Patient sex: F
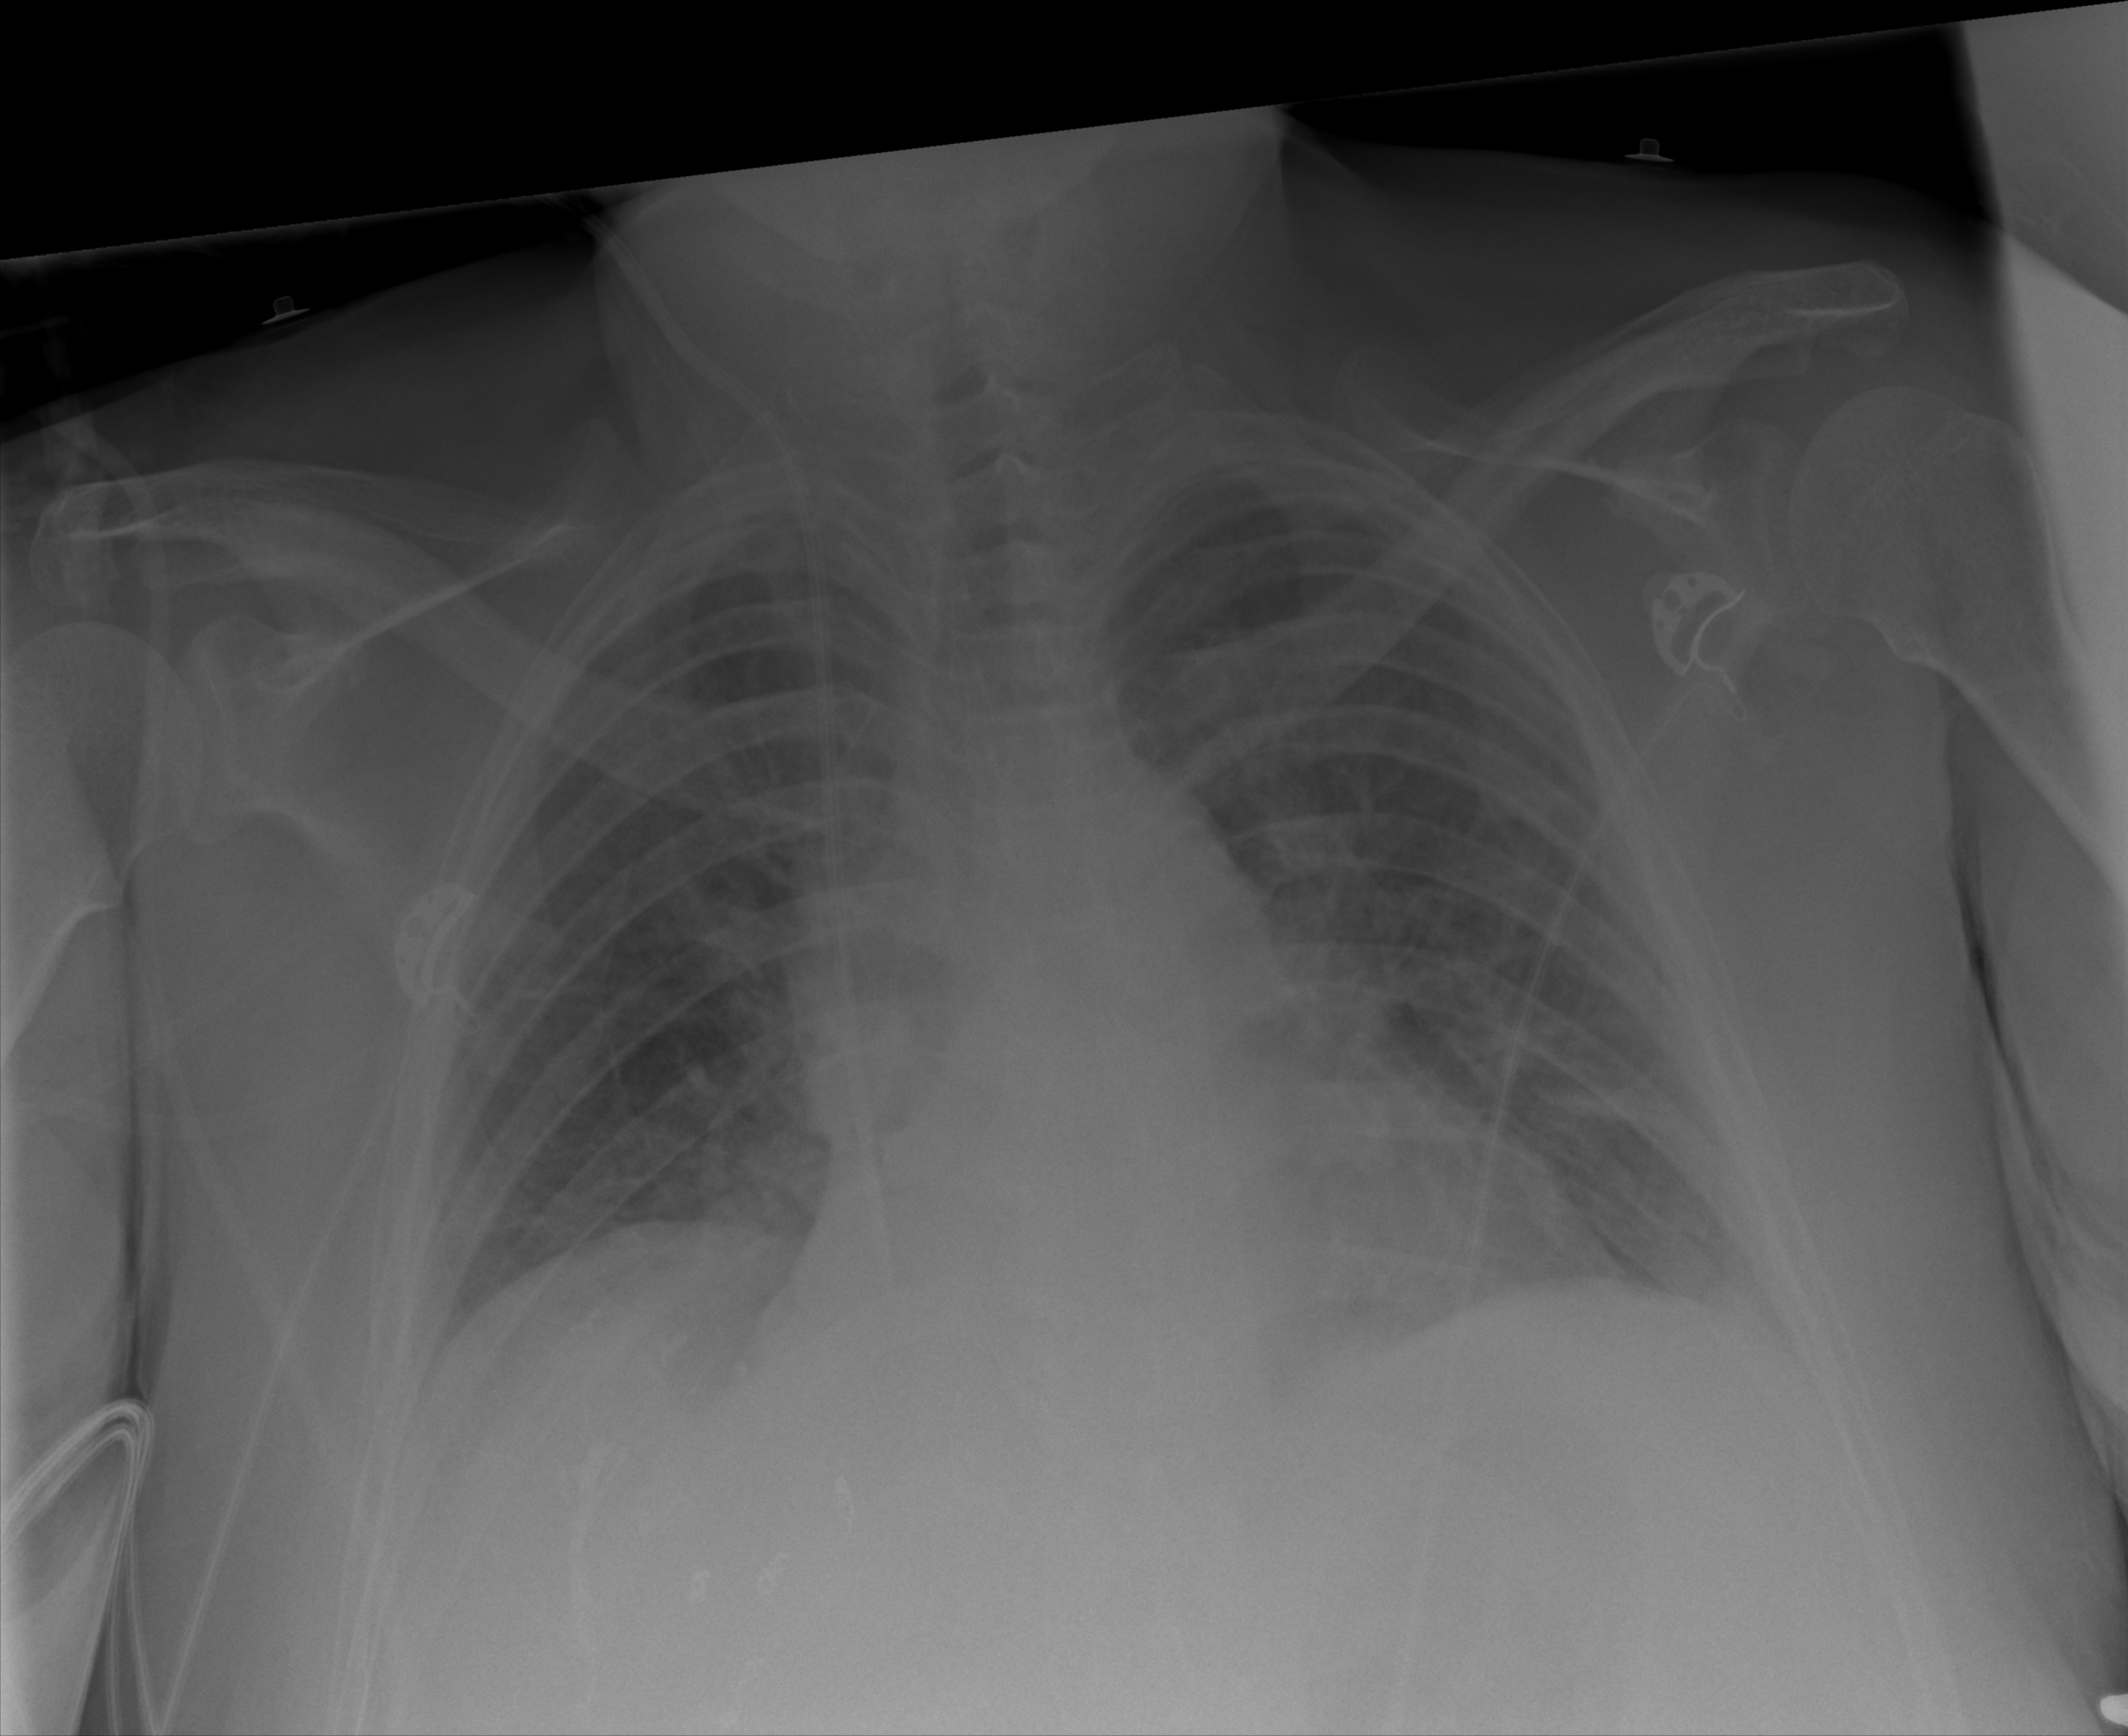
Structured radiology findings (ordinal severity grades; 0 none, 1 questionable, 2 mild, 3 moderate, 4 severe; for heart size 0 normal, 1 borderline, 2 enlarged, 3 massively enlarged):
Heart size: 1
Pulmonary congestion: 2
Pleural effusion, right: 2
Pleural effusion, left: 2
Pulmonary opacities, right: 2
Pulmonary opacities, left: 2
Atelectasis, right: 2
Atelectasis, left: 2